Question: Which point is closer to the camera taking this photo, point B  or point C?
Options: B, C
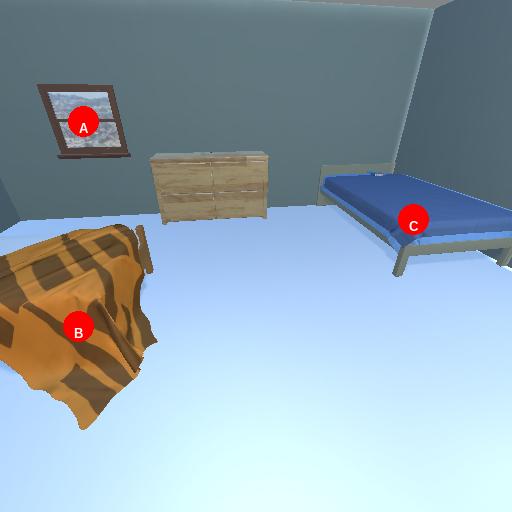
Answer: B